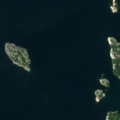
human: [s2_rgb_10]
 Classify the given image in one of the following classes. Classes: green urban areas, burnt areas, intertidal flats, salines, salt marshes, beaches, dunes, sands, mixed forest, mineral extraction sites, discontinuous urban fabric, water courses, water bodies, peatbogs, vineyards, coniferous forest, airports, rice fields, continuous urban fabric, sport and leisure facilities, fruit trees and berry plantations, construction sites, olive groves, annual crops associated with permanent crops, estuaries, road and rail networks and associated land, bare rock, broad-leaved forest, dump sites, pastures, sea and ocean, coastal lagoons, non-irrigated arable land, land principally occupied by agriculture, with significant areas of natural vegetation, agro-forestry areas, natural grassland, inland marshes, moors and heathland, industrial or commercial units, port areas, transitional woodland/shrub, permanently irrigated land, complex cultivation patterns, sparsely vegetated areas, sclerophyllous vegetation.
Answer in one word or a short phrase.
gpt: mixed forest, sea and ocean